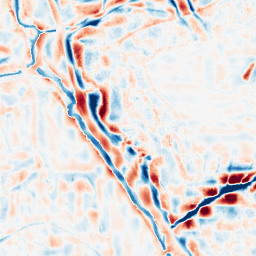
Category: wavelet
Decomposition family: wavelet_dwt
Decomposition parameters: wavelet: sym4
level: 4
Upsampling method: bicubic_3x
Upsampling parameters: scale: 3
Upsampling scale: 3